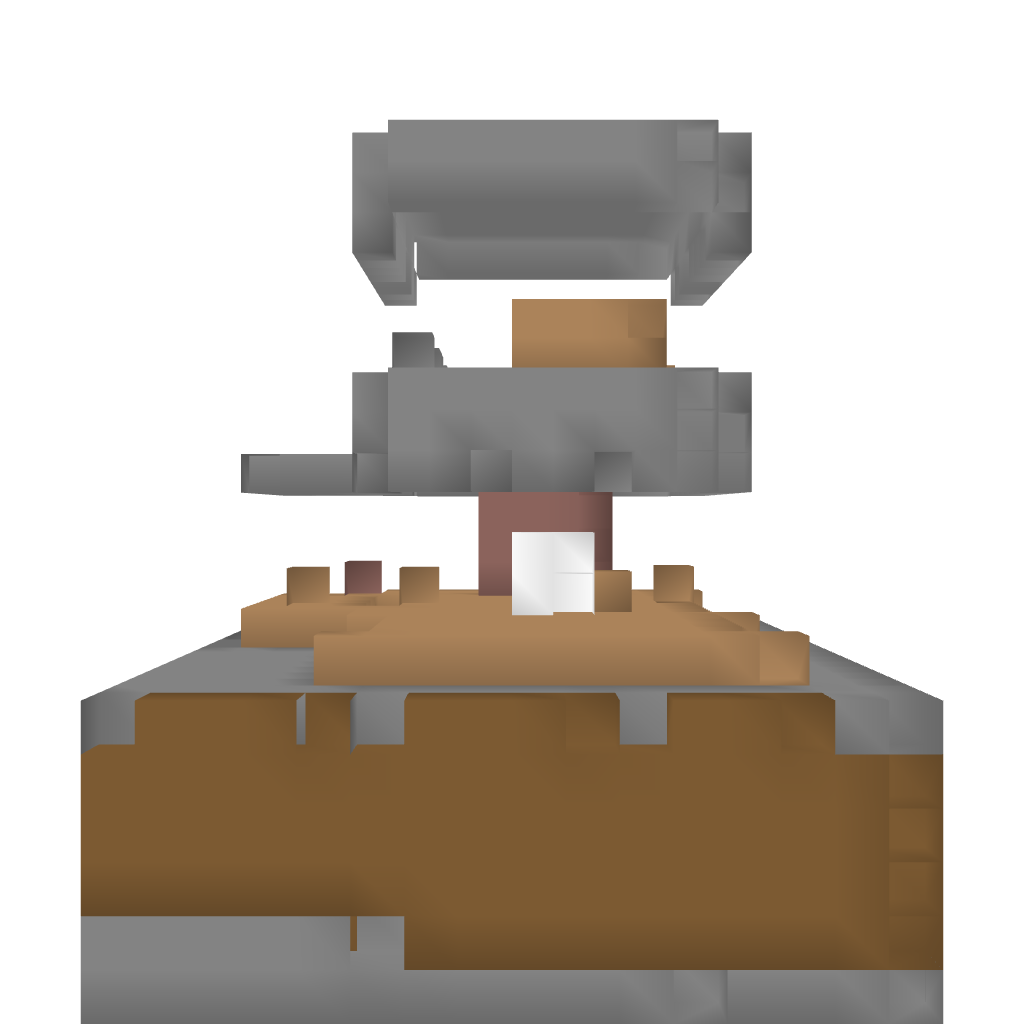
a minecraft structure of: Simple Modern Home bad low quality